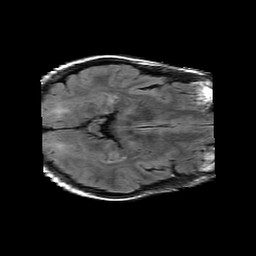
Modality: FLAIR
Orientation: axial
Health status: ill
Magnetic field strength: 3 T